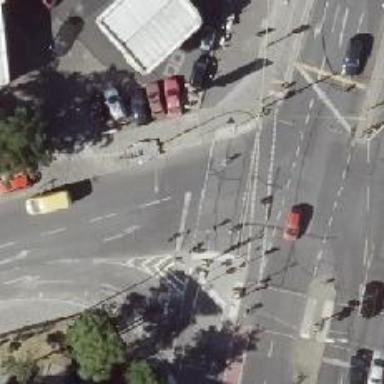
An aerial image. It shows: Road with traffic signals.